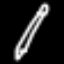
Label: pencil